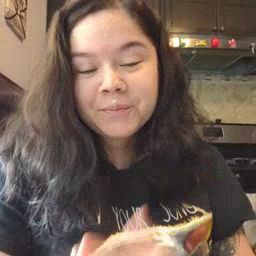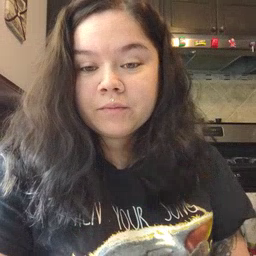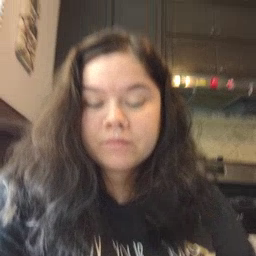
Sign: thankyou